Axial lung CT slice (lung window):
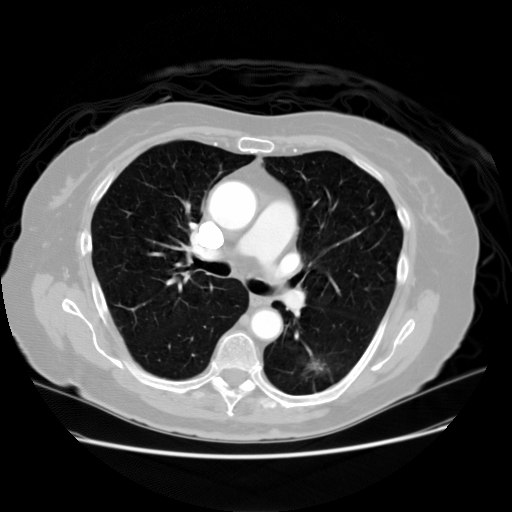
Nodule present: yes
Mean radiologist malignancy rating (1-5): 4.75